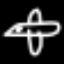
Label: airplane